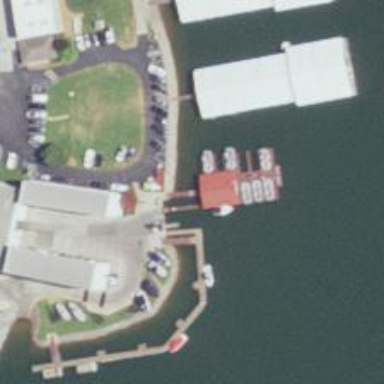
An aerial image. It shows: Pier located along footway.